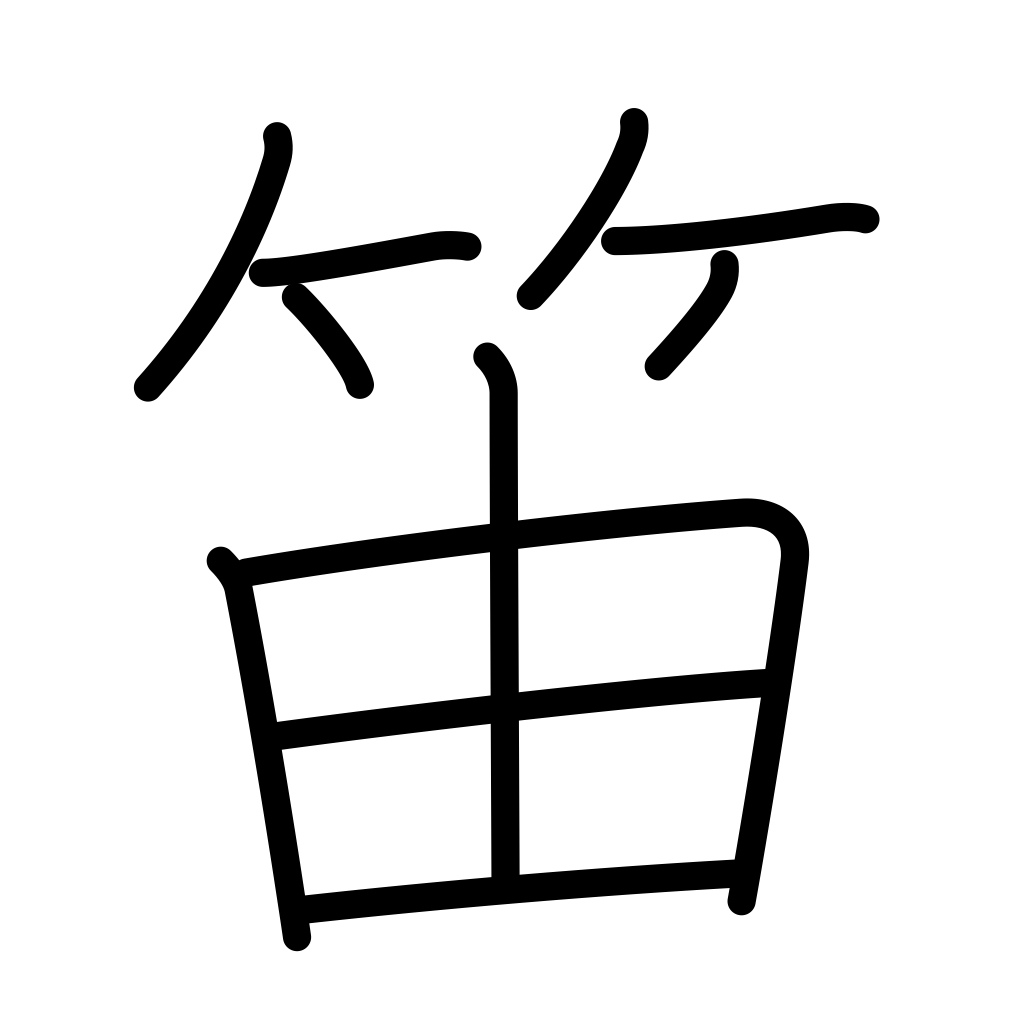
Meaning: flute, clarinet, pipe, whistle, bagpipe, piccolo